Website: macys
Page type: customer-info-address
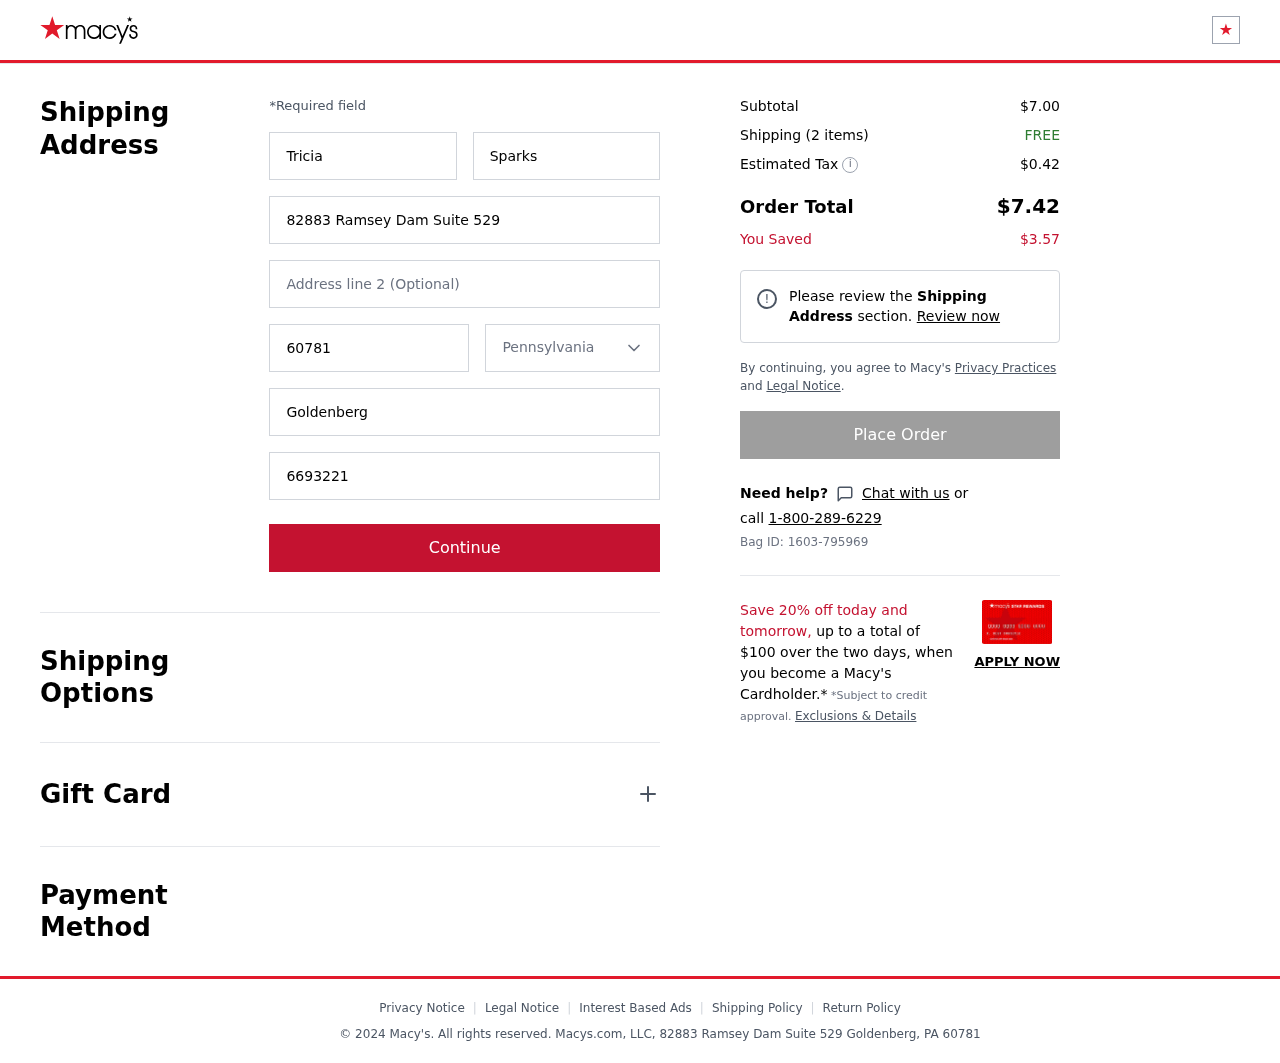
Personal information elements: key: PII_CITY
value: Goldenberg
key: PII_FIRSTNAME
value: Tricia
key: PII_LASTNAME
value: Sparks
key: PII_PHONE
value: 6693221881
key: PII_POSTCODE
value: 60781
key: PII_STATE
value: Pennsylvania
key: PII_STREET
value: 82883 Ramsey Dam Suite 529
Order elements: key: ORDER_SUBTOTAL
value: $7.00
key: ORDER_NUM_ITEMS
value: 2
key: ORDER_SHIPPING_COST
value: FREE
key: ORDER_TAX
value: $0.42
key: ORDER_TOTAL
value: $7.42
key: ORDER_SAVINGS
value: $3.57
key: ORDER_BAG_ID
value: Bag ID: 1603-795969